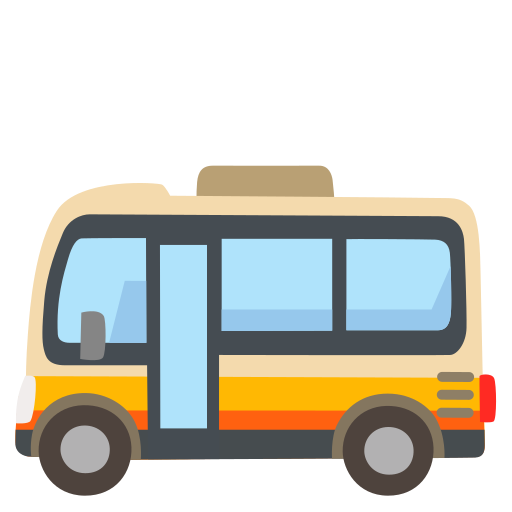
Emoji: 🚌